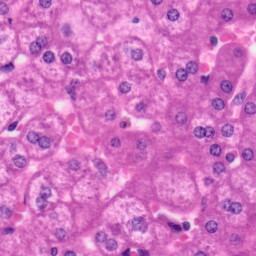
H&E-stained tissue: Liver